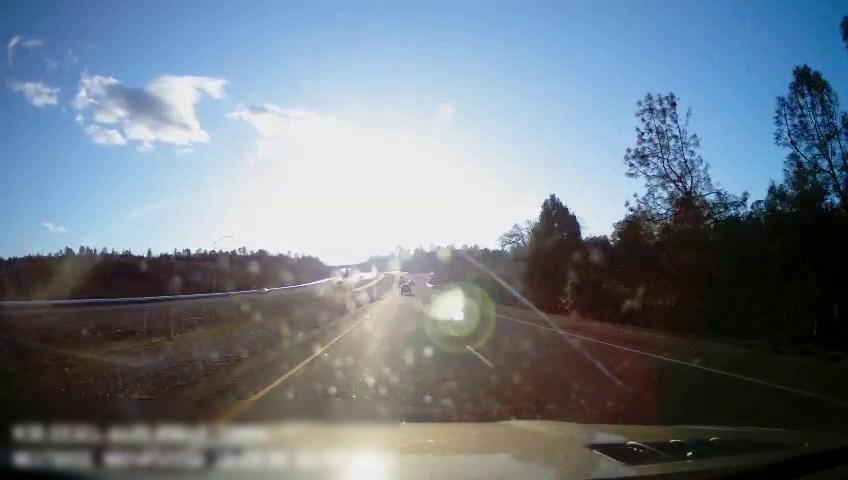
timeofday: Day
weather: Sunny
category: Drivable Space
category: Drivable Space
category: Vehicles | Car
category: Lanes | Current Lane
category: Lanes | Current Lane
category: Lanes | Alternate Lane